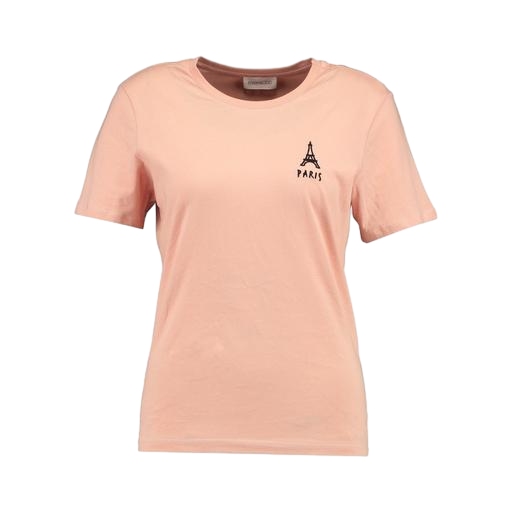
regular t-shirt, woman's tshirt, pink woman's tee, white background